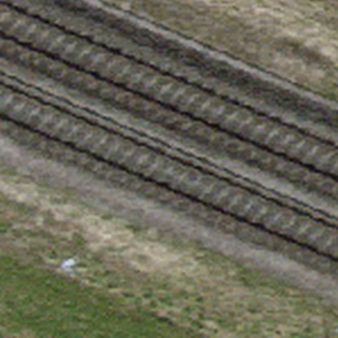
Label: other